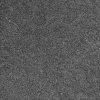
Atmospheric dust classification: dusty